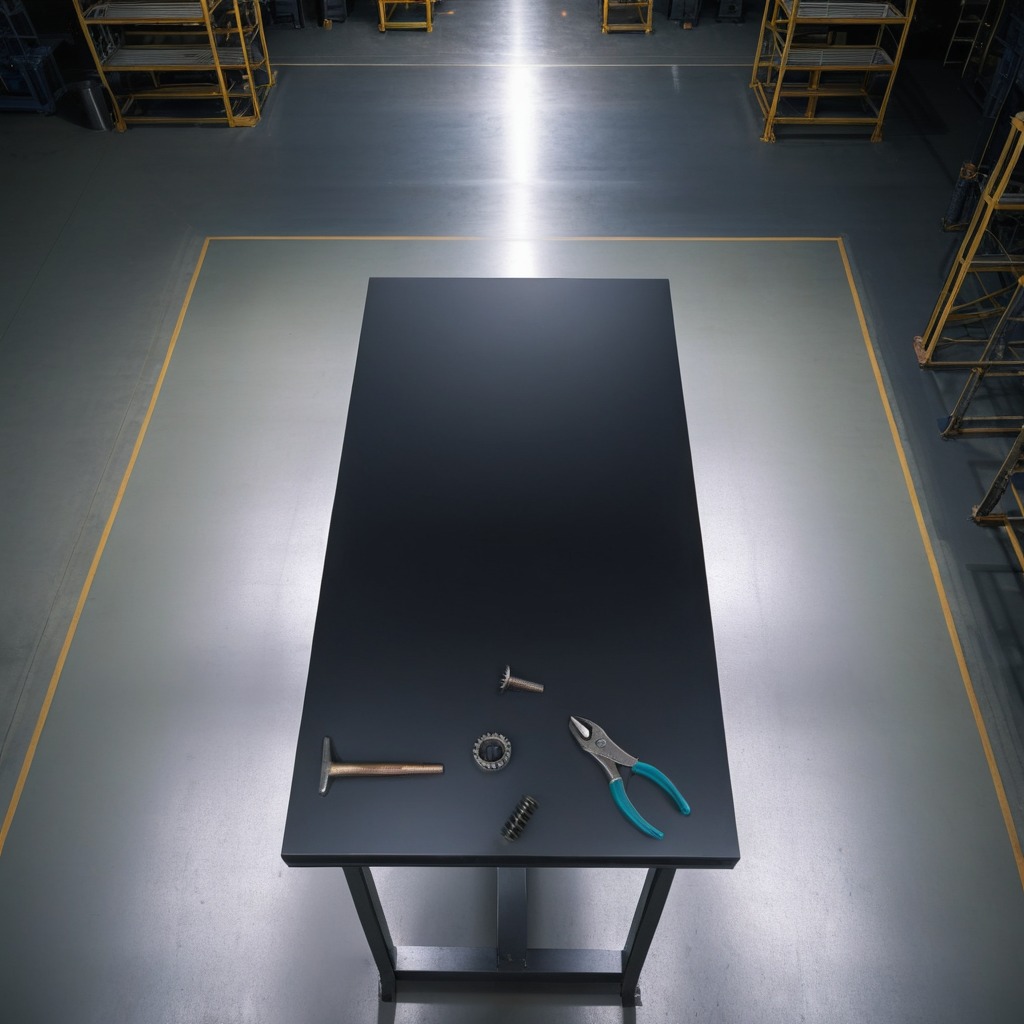
A steel gear with teeth, a hammer, a metal machine screw, a pair of pliers, and a coiled metal spring are lying on the tabletop.